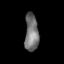
Tissue: lung
Cell type: Others
Senescence score: 0.1889
Nuclear area (px): 511
Mean DAPI intensity: 114.231